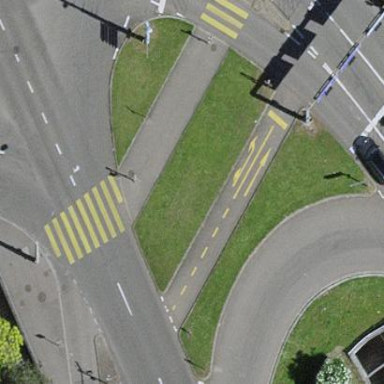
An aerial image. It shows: Grass-covered traffic island.